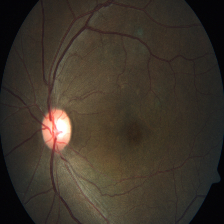
Diabetic retinopathy grade: Severe